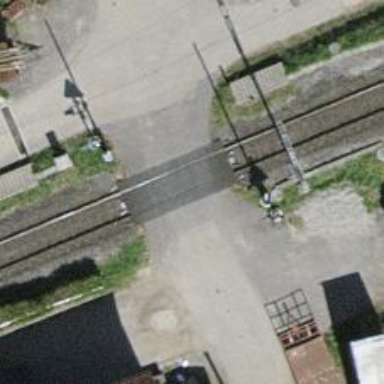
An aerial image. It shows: Railway crossing.